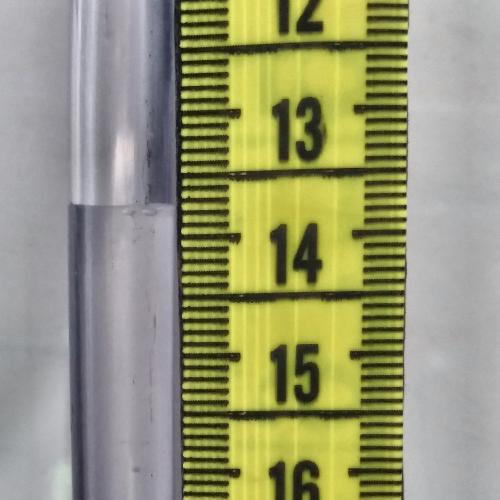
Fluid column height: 13.8 cm